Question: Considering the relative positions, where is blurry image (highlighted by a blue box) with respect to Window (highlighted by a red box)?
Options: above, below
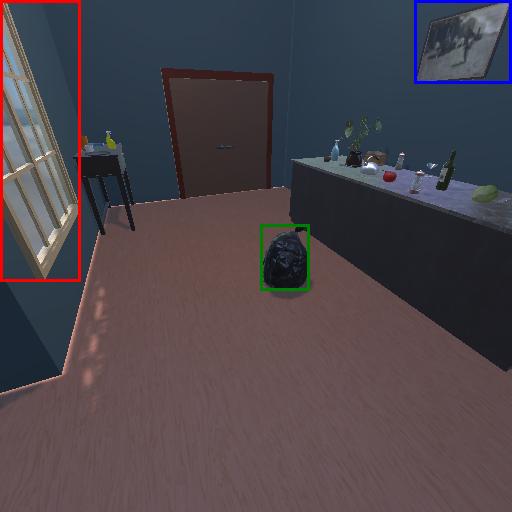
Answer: above